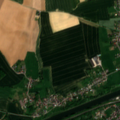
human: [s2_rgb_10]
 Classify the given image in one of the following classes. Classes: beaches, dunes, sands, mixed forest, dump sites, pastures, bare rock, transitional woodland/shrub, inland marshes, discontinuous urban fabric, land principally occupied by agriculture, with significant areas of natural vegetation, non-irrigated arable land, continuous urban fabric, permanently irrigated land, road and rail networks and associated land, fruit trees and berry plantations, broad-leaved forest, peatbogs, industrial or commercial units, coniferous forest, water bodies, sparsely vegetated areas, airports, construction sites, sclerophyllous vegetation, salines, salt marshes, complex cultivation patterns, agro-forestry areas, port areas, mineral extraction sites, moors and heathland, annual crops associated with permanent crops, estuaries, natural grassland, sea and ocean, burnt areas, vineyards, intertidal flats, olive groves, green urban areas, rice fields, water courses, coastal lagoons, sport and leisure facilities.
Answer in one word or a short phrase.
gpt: discontinuous urban fabric, non-irrigated arable land, complex cultivation patterns, land principally occupied by agriculture, with significant areas of natural vegetation